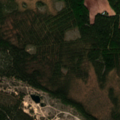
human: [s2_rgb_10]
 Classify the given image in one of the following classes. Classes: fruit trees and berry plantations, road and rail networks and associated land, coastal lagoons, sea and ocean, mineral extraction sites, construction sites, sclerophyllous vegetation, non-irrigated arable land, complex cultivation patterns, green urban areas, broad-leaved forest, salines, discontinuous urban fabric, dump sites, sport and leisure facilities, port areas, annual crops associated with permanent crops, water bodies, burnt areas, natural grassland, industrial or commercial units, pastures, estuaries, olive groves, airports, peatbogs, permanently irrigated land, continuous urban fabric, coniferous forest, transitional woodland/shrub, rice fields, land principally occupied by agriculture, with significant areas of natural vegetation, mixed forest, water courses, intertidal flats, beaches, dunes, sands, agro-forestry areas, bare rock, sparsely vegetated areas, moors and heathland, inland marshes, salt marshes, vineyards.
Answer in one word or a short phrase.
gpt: non-irrigated arable land, coniferous forest, transitional woodland/shrub